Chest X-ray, PA view. Patient: 23 years old, sex F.
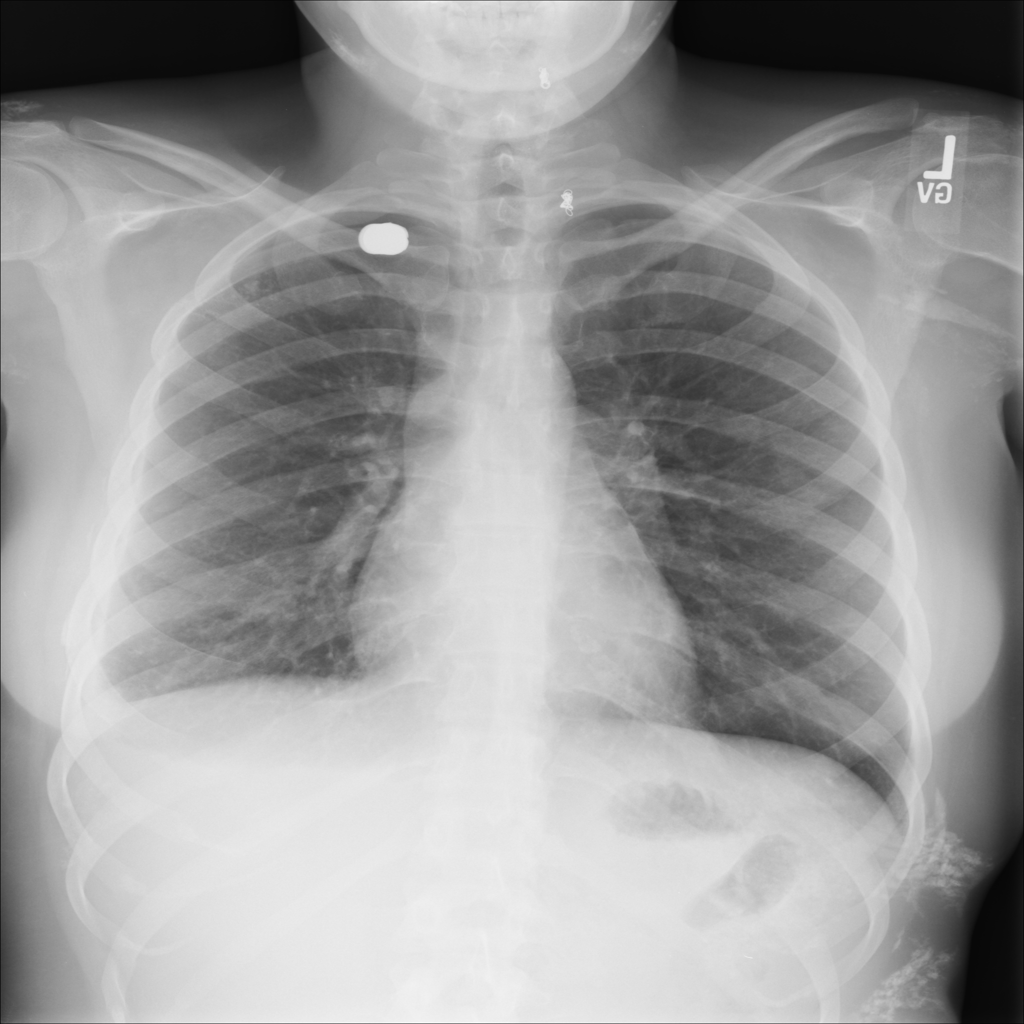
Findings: Atelectasis, Effusion